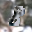
Label: 8